Question: I want to draw a line (more accurately, an arrow) on a PictureBox control. (not draw a line to image itself)
Then, I want to grab the line, move it and resize it(change it's X,Y,X',Y') by dragging.
How can I do that?
I think, at first, I should draw a line and make the drawn line as an independent object... but I only have a concept not the practical ones..
Picture below is an example I found but cannot implement.
That's exactly what I want to make. Draw arrows, Move, Resize and Erase.

<URL>
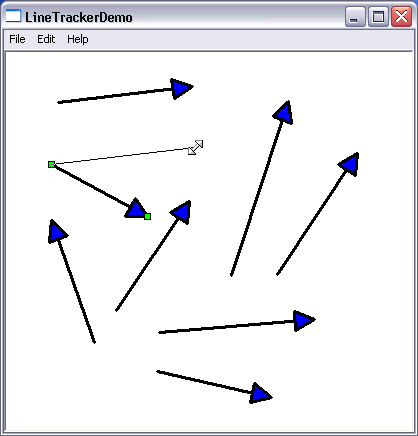
Answer: I have done this and more complicated vector drawing stuff several times in .NET. I won't provide you with the exact code, but rather the sequence of steps you need to follow. Hopefully you can pick up from there:
1. Create a new UserControl. Name it anything like DrawingCanvas or ArrowsPond or whatever.
2. Set control's DoubleBuffered property to True for smooth drawing.
3. Define a global Class (not Structure) named Arrow with two properties Start and End of Point type. Declare a global List(Of Arrow) to store all your arrow locations.
4. Override OnMouseDown(). Set a global flag named IsMouseDown to True here. Set a global variable of Point type named MouseDownPos to e.Location.
5. Override OnMouseUp(). If IsMouseDown is True, set it to False and add a new Arrow to your list with Start=MouseDownPos and End=e.Location.
6. Override OnMouseMove(). If IsMouseDown is True, call Me.Invalidate().
7. Override OnPaint() and draw all the arrows in your List using Graphics.DrawLine() method.
This was the drawing part. Now to handle resizing part:
1. In OnMouseMove(), if IsMouseDown is False, check if e.Location is close enough to any of the start or end-points in your List. You could use simple Euclidean Distance for this and set an arbitrary threshold (say 10 pixels) to define "close-enough" in a more objective way. If you find such a point, store its reference in a global variable of Arrow type named ArrowUnderMouse and set cursor shape to Resize to indicate to the user that he can now drag that point. If you do not detect any close point, set ArrowUnderMouse to Nothing and reset cursor back to Default. You'll need one last global variable named IsOnHead of Boolean type to keep track of whether mouse is near the head or tail of the arrow.
2. In OnMouseMove, if IsMouseDown is True and ArrowUnderMouse is not Nothing then instead of doing the normal stuff I listed above, set the Start or End property of ArrowUnderMouse to e.Location depending on whether IsOnHead and call Invalidate().
This is just the skeleton of what you need to do and there are LOTS of possibilities that you'd like to play with. For drawing arrow-heads, you'll need to play with 'Pen' properties.